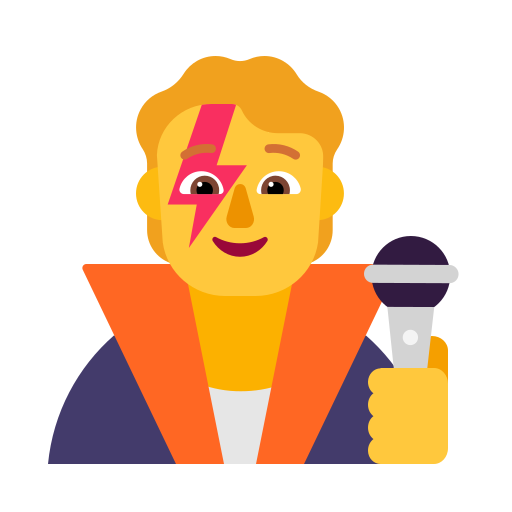
singer flat default